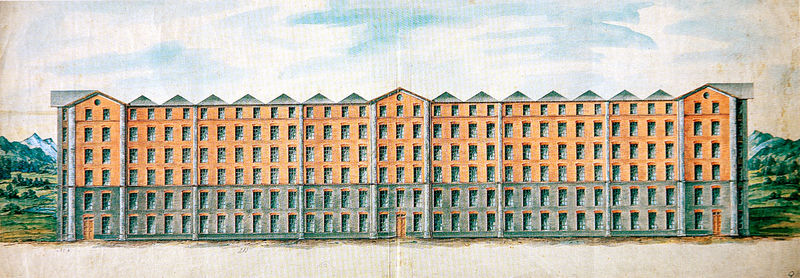
Titel: Baumwollspinnerei Kolbermoor, Entwurf zum Spinnereihochbau, Aufriss
Standort: München
Institution: Bayerisches Wirtschaftsarchiv
Schlagwörter: baum, berg, blau, dunkel, flügel, gemälde, himmel, schatten, wasser, weiß, wolken, bäume, dreieck, fluss, grün, landschaft, see, teich, braun, bunt, fenster, grau, hell, hintergrund, licht, orange, skizze, strasse, tür, vordergrund, zeichnung, dach, gebäude, haus, rot, weg, wiese, architektur, lang, stein, felder, horizont, häuser, hügel, natur, weite, busch, gebüsch, wiesen, boden, klassizismus, pflanzen, front, wald, kreis, rund, klar, modell, ansicht, fassade, türen, moderne, berge, gebirge, modern, dächer, giebel, ziegel, farbe, grafik, graphik, kahl, linien, backstein, türe, fabrik, platz, symmetrie, streng, tor, anbau, symetrie, eingang, wohnhaus, eckig, palazzo, stockwerk, alpen, wälder, symmetrisch, groß, schlicht, schweiz, viele, reihe, koloriert, entwurf, fensterreihen, risalit, etagen, geschosse, plan, block, stockwerke, geometrie, symetrisch, bau, mietshaus, bergen, klassizistisch, kaserne, durchfensterung, lisenen, aufriss, etage, haupteingang, oculi, okulus, ordnung, nebeneingänge, haupthaus, blockrandbebauung, fabrikdach, farbentwurf, mitteltrakt, postmodern, regelmässigkeit, sprossefenster, wohnbau, zweizonig, reihenhaus, industriebau, hospiz, hochhaus, mehrfamilienhaus, länglich, mehrstöckig, melen, kasserne, mietwohnung